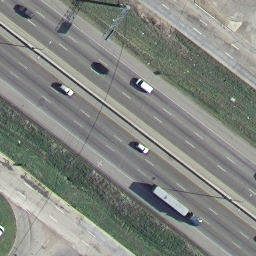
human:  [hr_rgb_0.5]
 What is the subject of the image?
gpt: freeway